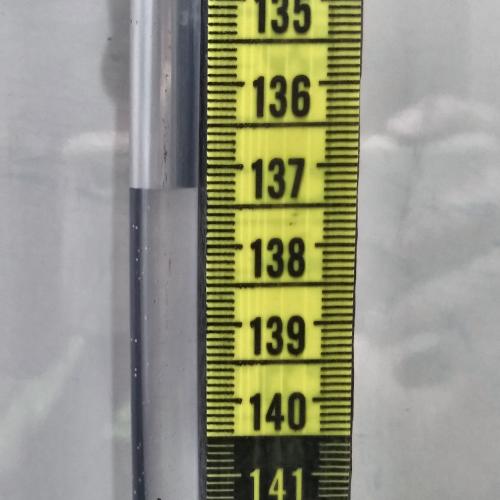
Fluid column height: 137.3 cm